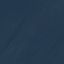
Land use / land cover class: SeaLake